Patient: sex F, age 63
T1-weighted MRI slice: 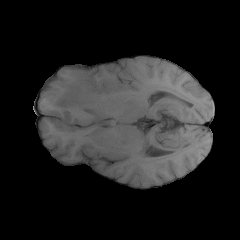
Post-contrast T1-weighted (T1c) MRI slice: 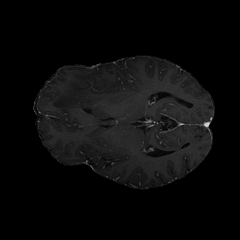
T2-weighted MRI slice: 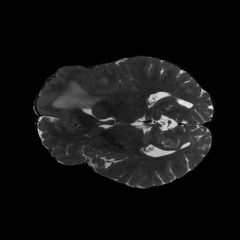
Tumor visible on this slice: yes
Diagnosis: Glioblastoma, IDH-wildtype
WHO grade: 4